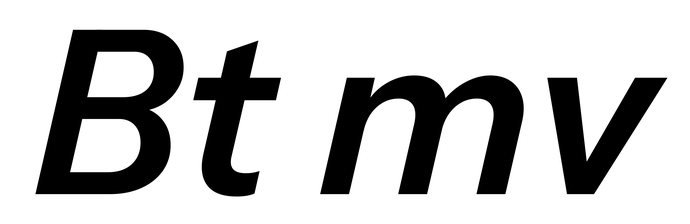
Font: InstrumentSans-Italic_SemiBold_Italic